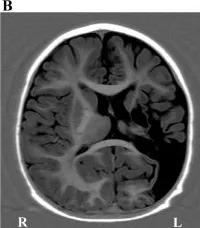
12 months of age with an inversion recovery T1-weighted image.
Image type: radiology (mri)